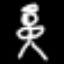
Label: angel